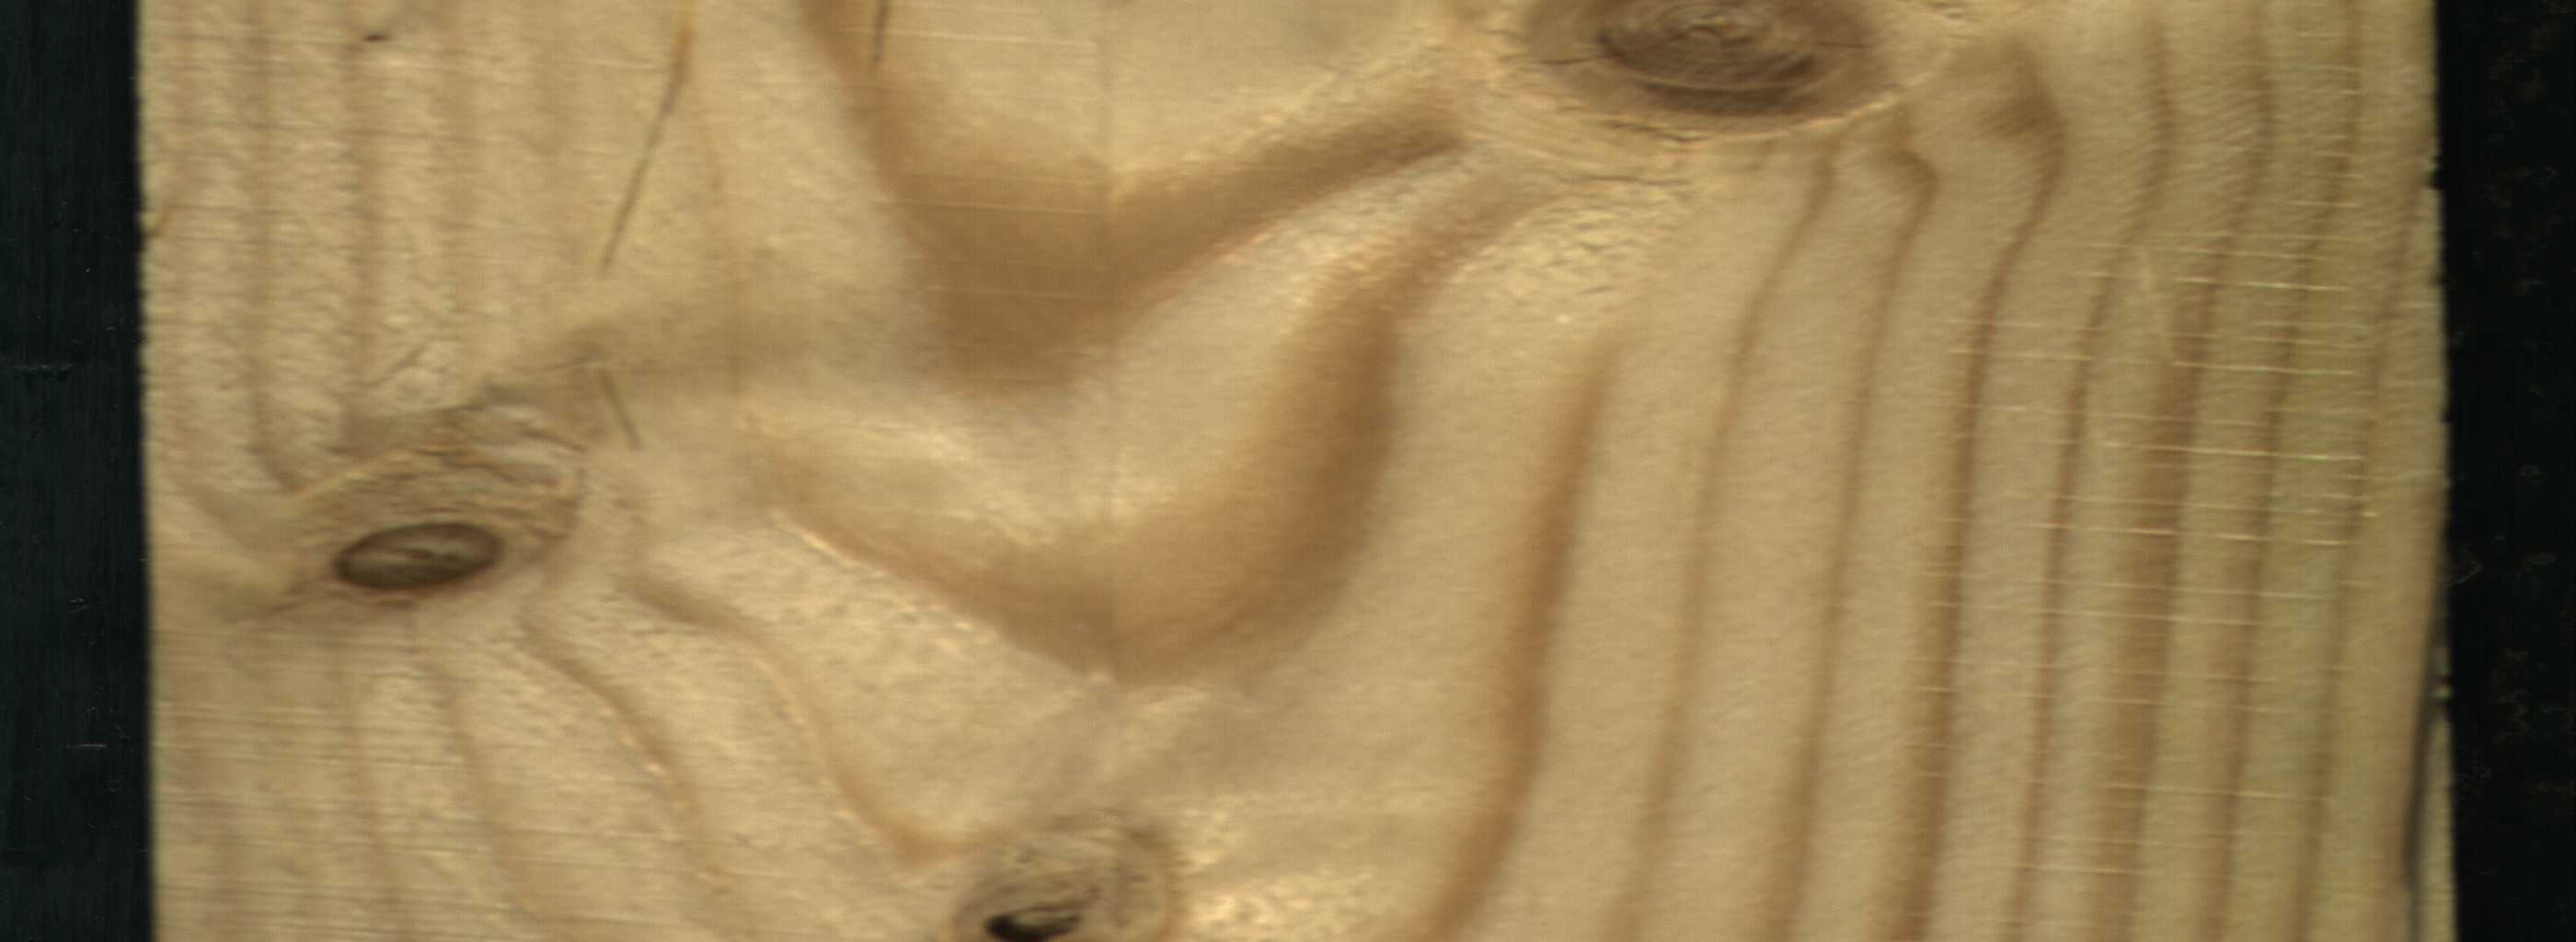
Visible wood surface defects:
Crack
Crack
Dead_Knot
Dead_Knot
Live_Knot